Question: when i can call this method on different different situation the graph will be plotted, but the problem is that it overlap the previous one. I have tried lot to clear the previous graph but not able to do that. please any one help me to achieve the same.
As I have attach the screenshot also with the entire code in this, on the click of button from date section i want to plot the graph for that particular date.
but you can see in the attached imaged the data will be overlap on previous one only.
thnks.
'''
//imports here
public class NutrientDailyTrackerActivity extends Fragment {
private static int[] COLORS = new int[] { Color.parseColor("#4CC1D2"),Color.parseColor("#FE2E2E"), Color.parseColor("#298A08") };*
private static String[] NAME_LIST = new String[] { "Fat", "Carbs", "Protein"};
private CategorySeries mSeries = new CategorySeries("");
private DefaultRenderer mRenderer = new DefaultRenderer();
private GraphicalView mChartView;
private String formattedDate;
private TextView currentDate;
private ImageView prevMonth;
private ImageView nextMonth;
private TextView dailyfat;
private TextView dailycarbs;
private String checkingdate;
Calendar c;
Calendar d;
SimpleDateFormat df;
Date date1;
Date date2;
DatabaseHandler db ;
private String uniquecaloriestring ;
private String uniquefat;
private String uniquecarbohydrate ;
private String uniqueprotein;
LinearLayout layout=null;
private static final String DATABASE_NAME = "ndietguru.db";
private double ddcalorie ;
private double ddcalorieconsumed ;
private double ddcalorieburned ;
private double ddfatgoal ;
private double ddproteingoal ;
private double ddcarbohydrategoal;
private double dFat;
private double dCarbs;
private double dProteins;
private double dunical ;
private double dunifat ;
private double dunicarbs ;
private double duniprotein;
private int dbtotalfat;
private int dbtotalcarbs;
private int dbtotalproteins;
private int dbcalorie;
private int dbcalorieburned;
View rootView=null;
private double calorie;
@Override
public View onCreateView(LayoutInflater inflater, ViewGroup container,
Bundle savedInstanceState) {
rootView = inflater.inflate(R.layout.activity_nutrient_details, container, false);
currentDate = (TextView)rootView.findViewById(R.id.currentMonth);
prevMonth = (ImageView)rootView.findViewById(R.id.prevMonth);
nextMonth = (ImageView)rootView.findViewById(R.id.nextMonth);
db = new DatabaseHandler(getActivity());
HashMap<String, String> user = new HashMap<String, String>();
user = db.getUserCalDetails();
uniquefat = (String) user.get("fat");
uniquecarbohydrate = (String) user.get("carbohydrate");
uniqueprotein = (String) user.get("protein");
if(formattedDate == null){
c = Calendar.getInstance();
df = new SimpleDateFormat("yyyy-MM-dd",java.util.Locale.getDefault());
formattedDate = df.format(c.getTime());
try {
date1 = df.parse(formattedDate);
c.setTime(date1);
} catch (ParseException e) {
e.printStackTrace();
}
}
else{
System.out.println("date in fragment" + formattedDate);
c = Calendar.getInstance();
df = new SimpleDateFormat("yyyy-MM-dd",java.util.Locale.getDefault());
System.out.println("inside else");
try {
date1 = df.parse(formattedDate);
c.setTime(date1);
} catch (ParseException e) {
e.printStackTrace();
}
}
//calendar for checking date
d = Calendar.getInstance();
checkingdate = df.format(d.getTime());
try {
date2 = df.parse(checkingdate);
d.setTime(date2);
} catch (ParseException e) {
e.printStackTrace();
}
if(date1.equals(date2))
{
nextMonth.setVisibility(View.GONE);
}
else
{
nextMonth.setVisibility(View.VISIBLE);
}
selectdata();
dbtotalfat = Math.round(dbtotalfat);
dbtotalcarbs = Math.round(dbtotalcarbs);
dbtotalproteins = Math.round(dbtotalproteins);
int[] VALUES = new int[] {dbtotalfat, dbtotalcarbs, dbtotalproteins };
currentDate.setText(formattedDate);
drawGraph(VALUES);
prevMonth.setOnClickListener(new OnClickListener() {
@Override
public void onClick(View v) {
c.add(Calendar.DATE, -1);
formattedDate = df.format(c.getTime());
currentDate.setText(formattedDate);
d = Calendar.getInstance();
checkingdate = df.format(d.getTime());
if(formattedDate.equals(checkingdate))
{
nextMonth.setVisibility(View.GONE);
}
else
{
nextMonth.setVisibility(View.VISIBLE);
}
selectprevdata();
dbtotalfat = Math.round(dbtotalfat);
dbtotalcarbs = Math.round(dbtotalcarbs);
dbtotalproteins = Math.round(dbtotalproteins);
System.out.println("on prev fat"+dbtotalfat);
System.out.println("on prev carbs"+dbtotalcarbs);
System.out.println("on prev Pro"+dbtotalproteins);
int[] VALUES = new int[] {dbtotalfat, dbtotalcarbs, dbtotalproteins };
currentDate.setText(formattedDate);
drawGraph(VALUES);
System.out.println("From outside Block");
System.out.println("This is formated date"+formattedDate);
}
});
//Next Button For Date
nextMonth.setOnClickListener(new OnClickListener() {
@Override public void onClick(View v){
c.add(Calendar.DATE, 1);
formattedDate = df.format(c.getTime());
currentDate.setText(formattedDate);
final Calendar d = Calendar.getInstance();
checkingdate = df.format(d.getTime());
if(formattedDate.equals(checkingdate))
{
nextMonth.setVisibility(View.GONE);
}
else
{
nextMonth.setVisibility(View.VISIBLE);
}
selectnextdata();
dbtotalfat = Math.round(dbtotalfat);
dbtotalcarbs = Math.round(dbtotalcarbs);
dbtotalproteins = Math.round(dbtotalproteins);
int[] VALUES = new int[] {dbtotalfat, dbtotalcarbs, dbtotalproteins };
currentDate.setText(formattedDate);
drawGraph(VALUES);
}
});
return rootView;
}
private void selectdata() {
DatabaseHandler helper = new DatabaseHandler(getActivity());
SQLiteDatabase db = helper.getReadableDatabase();
String calorieConsumedQuery = "SELECT SUM(calorie) AS dbcalorie,SUM(fat) AS dbtotalfat,SUM(carbohydrate) AS dbtotalcarbs,SUM(protein)AS Totalprotein FROM Meal WHERE createddate = ('"+formattedDate+"')";
String caloriBurnedQuery = "SELECT SUM(calorieburned) AS dbcalorieburned FROM ExerciseData WHERE createddate = ('"+formattedDate+"')";
String calorieDetailsQuery = "SELECT caloriegoal, calorieconsumed,calorieburned, fatgoal, proteingoal,carbohydrategoal FROM dailyDetails WHERE createddate = (SELECT MAX(createddate) FROM dailyDetails WHERE createddate <= ('"+formattedDate+"'))";
Cursor calorieConsumedQueryCursor = db.rawQuery(calorieConsumedQuery,null);
Cursor calorieBurnedQueryCursor = db.rawQuery(caloriBurnedQuery,null);
Cursor calorieDetailsQueryCursor = db.rawQuery(calorieDetailsQuery,null);
if (!calorieConsumedQueryCursor.isAfterLast()) {
calorieConsumedQueryCursor.moveToFirst();
while (!calorieConsumedQueryCursor.isAfterLast()) {
dbcalorie= (int) Math.round(calorieConsumedQueryCursor.getDouble(0));
dbtotalfat = (int) Math.round(calorieConsumedQueryCursor.getDouble(1));
dbtotalcarbs = (int) Math.round(calorieConsumedQueryCursor.getDouble(2));
dbtotalproteins = (int) Math.round(calorieConsumedQueryCursor.getDouble(3));
calorieConsumedQueryCursor.moveToNext();
}
}
if (!calorieBurnedQueryCursor.isAfterLast()) {
calorieBurnedQueryCursor.moveToFirst();
while (!calorieBurnedQueryCursor.isAfterLast()) {
dbcalorieburned = (int) Math.round(calorieBurnedQueryCursor.getDouble(0));
Log.e("calorie info"," dbcalorieburned: " + dbcalorieburned);
calorieBurnedQueryCursor.moveToNext();
}
}
if (!calorieDetailsQueryCursor.isAfterLast()) {
calorieDetailsQueryCursor.moveToFirst();
while (!calorieDetailsQueryCursor.isAfterLast()) {
calorie = (int) Math.round(calorieDetailsQueryCursor.getDouble(0));
ddcalorieconsumed = (int) Math.round(calorieDetailsQueryCursor.getDouble(1));
ddcalorieburned = (int) Math.round(calorieDetailsQueryCursor.getDouble(2));
dFat = (int) Math.round(calorieDetailsQueryCursor.getDouble(3));
dProteins = (int) Math.round(calorieDetailsQueryCursor.getDouble(4));
dCarbs = (int) Math.round(calorieDetailsQueryCursor.getDouble(5));
Log.e("Daily info"," ddcalorie: " + calorie);
Log.e("Daily info"," ddcalorieconsumed: " + ddcalorieconsumed);
Log.e("Daily info"," ddcalorieburned: " + ddcalorieburned);
Log.e("Daily info"," ddfatgoal: " + dFat);
Log.e("Daily info"," ddproteingoal: " + dProteins);
Log.e("Daily info"," ddcarbohydrategoal: " + dCarbs);
calorieDetailsQueryCursor.moveToNext();
}
}
calorieConsumedQueryCursor.close();
calorieBurnedQueryCursor.close();
calorieDetailsQueryCursor.close();
db.close();
}
private void selectprevdata() {
DatabaseHandler helper = new DatabaseHandler(getActivity());
SQLiteDatabase db = helper.getReadableDatabase();
String calorieConsumedQuery = "SELECT SUM(calorie) AS dbcalorie,SUM(fat) AS dbtotalfat,SUM(carbohydrate) AS dbtotalcarbs,SUM(protein)AS Totalprotein FROM Meal WHERE createddate = ('"+formattedDate+"')";
String caloriBurnedQuery = "SELECT SUM(calorieburned) AS dbcalorieburned FROM ExerciseData WHERE createddate = ('"+formattedDate+"')";
String calorieDetailsQuery = "SELECT caloriegoal, calorieconsumed,calorieburned, fatgoal, proteingoal,carbohydrategoal FROM dailyDetails WHERE createddate = (SELECT MAX(createddate) FROM dailyDetails WHERE createddate <= ('"+formattedDate+"'))";
Cursor calorieConsumedQueryCursor = db.rawQuery(calorieConsumedQuery,null);
Cursor calorieBurnedQueryCursor = db.rawQuery(caloriBurnedQuery,null);
Cursor calorieDetailsQueryCursor = db.rawQuery(calorieDetailsQuery,null);
if (!calorieConsumedQueryCursor.isAfterLast()) {
calorieConsumedQueryCursor.moveToFirst();
while (!calorieConsumedQueryCursor.isAfterLast()) {
dbcalorie= (int) Math.round(calorieConsumedQueryCursor.getDouble(0));
dbtotalfat = (int) Math.round(calorieConsumedQueryCursor.getDouble(1));
dbtotalcarbs = (int) Math.round(calorieConsumedQueryCursor.getDouble(2));
dbtotalproteins = (int) Math.round(calorieConsumedQueryCursor.getDouble(3));
calorieConsumedQueryCursor.moveToNext();
}
}
if (!calorieBurnedQueryCursor.isAfterLast()) {
calorieBurnedQueryCursor.moveToFirst();
while (!calorieBurnedQueryCursor.isAfterLast()) {
dbcalorieburned = (int) Math.round(calorieBurnedQueryCursor.getDouble(0));
Log.e("calorie info"," dbcalorieburned: " + dbcalorieburned);
calorieBurnedQueryCursor.moveToNext();
}
}
if (!calorieDetailsQueryCursor.isAfterLast()) {
calorieDetailsQueryCursor.moveToFirst();
while (!calorieDetailsQueryCursor.isAfterLast()) {
calorie = (int) Math.round(calorieDetailsQueryCursor.getDouble(0));
ddcalorieconsumed = (int) Math.round(calorieDetailsQueryCursor.getDouble(1));
ddcalorieburned = (int) Math.round(calorieDetailsQueryCursor.getDouble(2));
dFat = (int) Math.round(calorieDetailsQueryCursor.getDouble(3));
dProteins = (int) Math.round(calorieDetailsQueryCursor.getDouble(4));
dCarbs = (int) Math.round(calorieDetailsQueryCursor.getDouble(5));
Log.e("Daily info"," ddcalorie: " + calorie);
Log.e("Daily info"," ddcalorieconsumed: " + ddcalorieconsumed);
Log.e("Daily info"," ddcalorieburned: " + ddcalorieburned);
Log.e("Daily info"," ddfatgoal: " + dFat);
Log.e("Daily info"," ddproteingoal: " + dProteins);
Log.e("Daily info"," ddcarbohydrategoal: " + dCarbs);
calorieDetailsQueryCursor.moveToNext();
}
}
calorieConsumedQueryCursor.close();
calorieBurnedQueryCursor.close();
calorieDetailsQueryCursor.close();
db.close();
}
private void selectnextdata() {
DatabaseHandler helper = new DatabaseHandler(getActivity());
SQLiteDatabase db = helper.getReadableDatabase();
String calorieConsumedQuery = "SELECT SUM(calorie) AS dbcalorie,SUM(fat) AS dbtotalfat,SUM(carbohydrate) AS dbtotalcarbs,SUM(protein)AS Totalprotein FROM Meal WHERE createddate = ('"+formattedDate+"')";
String caloriBurnedQuery = "SELECT SUM(calorieburned) AS dbcalorieburned FROM ExerciseData WHERE createddate = ('"+formattedDate+"')";
String calorieDetailsQuery = "SELECT caloriegoal, calorieconsumed,calorieburned, fatgoal, proteingoal,carbohydrategoal FROM dailyDetails WHERE createddate = (SELECT MAX(createddate) FROM dailyDetails WHERE createddate <= ('"+formattedDate+"'))";
Cursor calorieConsumedQueryCursor = db.rawQuery(calorieConsumedQuery,null);
Cursor calorieBurnedQueryCursor = db.rawQuery(caloriBurnedQuery,null);
Cursor calorieDetailsQueryCursor = db.rawQuery(calorieDetailsQuery,null);
if (!calorieConsumedQueryCursor.isAfterLast()) {
calorieConsumedQueryCursor.moveToFirst();
while (!calorieConsumedQueryCursor.isAfterLast()) {
dbcalorie= (int) Math.round(calorieConsumedQueryCursor.getDouble(0));
dbtotalfat = (int) Math.round(calorieConsumedQueryCursor.getDouble(1));
dbtotalcarbs = (int) Math.round(calorieConsumedQueryCursor.getDouble(2));
dbtotalproteins = (int) Math.round(calorieConsumedQueryCursor.getDouble(3));
calorieConsumedQueryCursor.moveToNext();
}
}
if (!calorieBurnedQueryCursor.isAfterLast()) {
calorieBurnedQueryCursor.moveToFirst();
while (!calorieBurnedQueryCursor.isAfterLast()) {
dbcalorieburned = (int) Math.round(calorieBurnedQueryCursor.getDouble(0));
Log.e("calorie info"," dbcalorieburned: " + dbcalorieburned);
calorieBurnedQueryCursor.moveToNext();
}
}
if (!calorieDetailsQueryCursor.isAfterLast()) {
calorieDetailsQueryCursor.moveToFirst();
while (!calorieDetailsQueryCursor.isAfterLast()) {
calorie = (int) Math.round(calorieDetailsQueryCursor.getDouble(0));
ddcalorieconsumed = (int) Math.round(calorieDetailsQueryCursor.getDouble(1));
ddcalorieburned = (int) Math.round(calorieDetailsQueryCursor.getDouble(2));
dFat = (int) Math.round(calorieDetailsQueryCursor.getDouble(3));
dProteins = (int) Math.round(calorieDetailsQueryCursor.getDouble(4));
dCarbs = (int) Math.round(calorieDetailsQueryCursor.getDouble(5));
Log.e("Daily info"," ddcalorie: " + calorie);
Log.e("Daily info"," ddcalorieconsumed: " + ddcalorieconsumed);
Log.e("Daily info"," ddcalorieburned: " + ddcalorieburned);
Log.e("Daily info"," ddfatgoal: " + dFat);
Log.e("Daily info"," ddproteingoal: " + dProteins);
Log.e("Daily info"," ddcarbohydrategoal: " + dCarbs);
calorieDetailsQueryCursor.moveToNext();
}
}
calorieConsumedQueryCursor.close();
calorieBurnedQueryCursor.close();
calorieDetailsQueryCursor.close();
db.close();
}
void drawGraph(int VALUES[]){
mRenderer.setApplyBackgroundColor(true);
mRenderer.setBackgroundColor(Color.WHITE);
mRenderer.setChartTitleTextSize(20);
mRenderer.setLabelsTextSize(15);
mRenderer.setLegendTextSize(20);
mRenderer.setMargins(new int[] { 20, 30, 15, 0 });
mRenderer.setStartAngle(90);
mRenderer.setPanEnabled(false);
mRenderer.setLabelsColor(Color.BLACK);
mRenderer.setLabelsTextSize(26);
for (int i = 0; i < VALUES.length; i++) {
mSeries.add(NAME_LIST[i] + " " + VALUES[i], VALUES[i]);
SimpleSeriesRenderer renderer = new SimpleSeriesRenderer();
renderer.setColor(COLORS[(mSeries.getItemCount() - 1) % COLORS.length]);
mRenderer.addSeriesRenderer(renderer);
}
if (mChartView != null) {
mChartView.repaint();
}
else if (mChartView == null) {
LinearLayout layout = (LinearLayout) rootView.findViewById(R.id.chart);
layout.setBackgroundColor(Color.WHITE);
mChartView = ChartFactory.getPieChartView(getActivity(), mSeries, mRenderer);
mChartView.setBackgroundColor(Color.DKGRAY);
mRenderer.setClickEnabled(true);
mRenderer.setSelectableBuffer(10);
mChartView.setOnClickListener(new View.OnClickListener() {
@Override
public void onClick(View v) {
SeriesSelection seriesSelection = mChartView.getCurrentSeriesAndPoint();
if (seriesSelection == null) {
Toast.makeText(getActivity(),"YOu have Clicked",Toast.LENGTH_SHORT).show();
} else {
Toast.makeText(getActivity(),"Chart element data point index "+ (seriesSelection.getPointIndex()+1) + " was clicked" + " point value="+ seriesSelection.getValue(), Toast.LENGTH_SHORT).show();
}
}
});
mChartView.setOnLongClickListener(new View.OnLongClickListener() {
@Override
public boolean onLongClick(View v) {
SeriesSelection seriesSelection = mChartView.getCurrentSeriesAndPoint();
if (seriesSelection == null) {
Toast.makeText(getActivity(),"No chart element was long pressed", Toast.LENGTH_SHORT).show();;
return false;
} else {
Toast.makeText(getActivity(),"Chart element data point index "+ seriesSelection.getPointIndex()+ " was long pressed",Toast.LENGTH_SHORT).show();
return true;
}
}
});
layout.addView(mChartView, new LayoutParams(LayoutParams.FILL_PARENT, LayoutParams.FILL_PARENT));
}
else {
mChartView.repaint();
}
}
'''
}

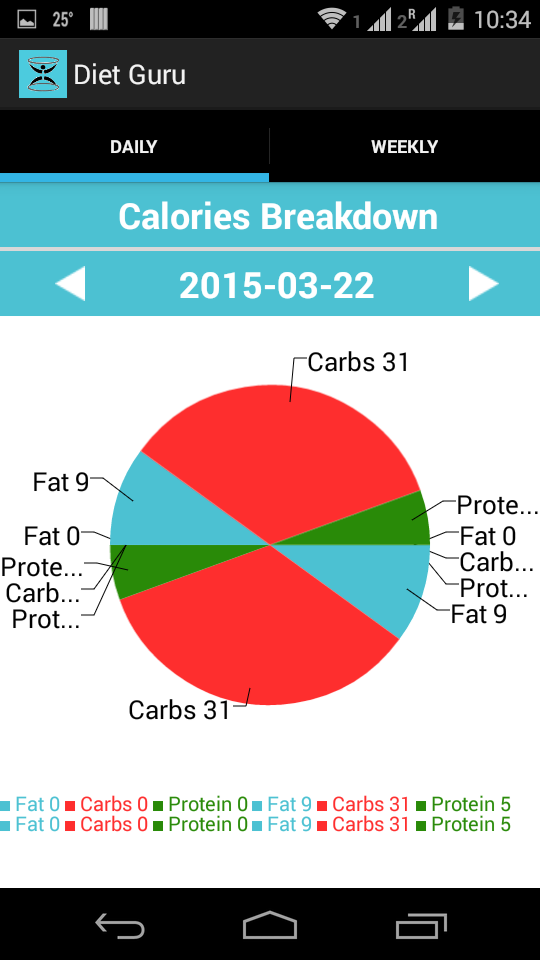
Answer: Add these lines inside 'drawGraph' api
'''
DefaultRenderer mRenderer = new DefaultRenderer(); //move the line
mSeries.clear()
'''